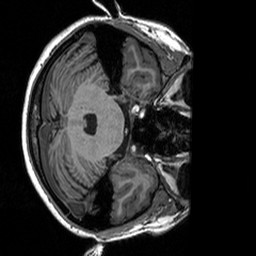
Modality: T1w
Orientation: axial
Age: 26
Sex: female
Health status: healthy
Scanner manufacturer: siemens
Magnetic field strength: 3 T
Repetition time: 2.3 s
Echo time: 0.00298 s